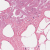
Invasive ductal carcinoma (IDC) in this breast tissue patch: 0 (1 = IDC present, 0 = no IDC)